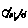
Label: cloud